Question: I uploaded photos to the Flickr account. On next morning I expected the album to have uploaded overnight as per normal. Unfortunately not only did the Album not upload overnight all of the other albums have disappeared. I have checked Flickr and the albums are there under our Flickr account but it doesn't seem to be transferring to our intranet. I've this project in codeigniter.
> Just read from file that the project is built on PyroCMS.
not able to post the picture but in my admin panel (No photo sets have been Found ) is shown and hence on the front end. Is there any issue with the flicker api terms or something going wrong on my end i.e with code as i did not modify any thing.
Any help is appreciated as i am not an expert programmer.
Here is what i get on admin panel and hence on the front end

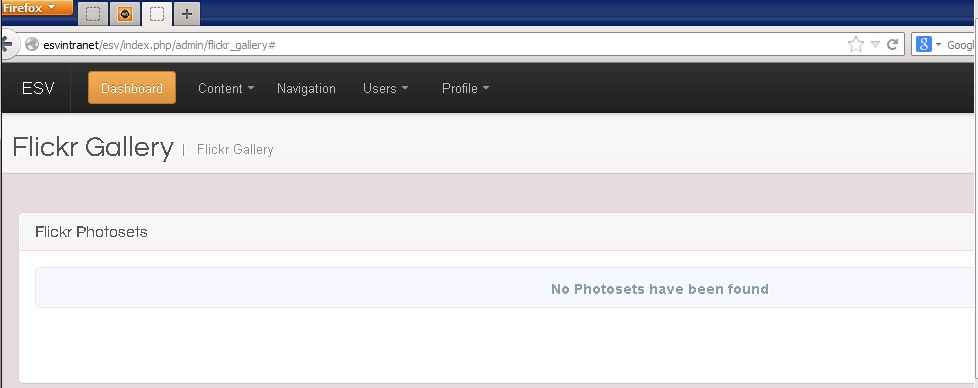
Answer: After Long conversation with the Author of Plugin here how i am able to solve the problem.
If you look in the library folder for the module and find the
> FLickr_API.php
file you will need to change the
> API_REST_URL
(constant defiend)at the top.
Please change it from to .
> Add this to the curl options on line 670
'''
curl_setopt($session, CURLOPT_SSL_VERIFYPEER, false);
'''
This will solve the problem, as it removes the check for verifying the SSL Certificate which generates error.